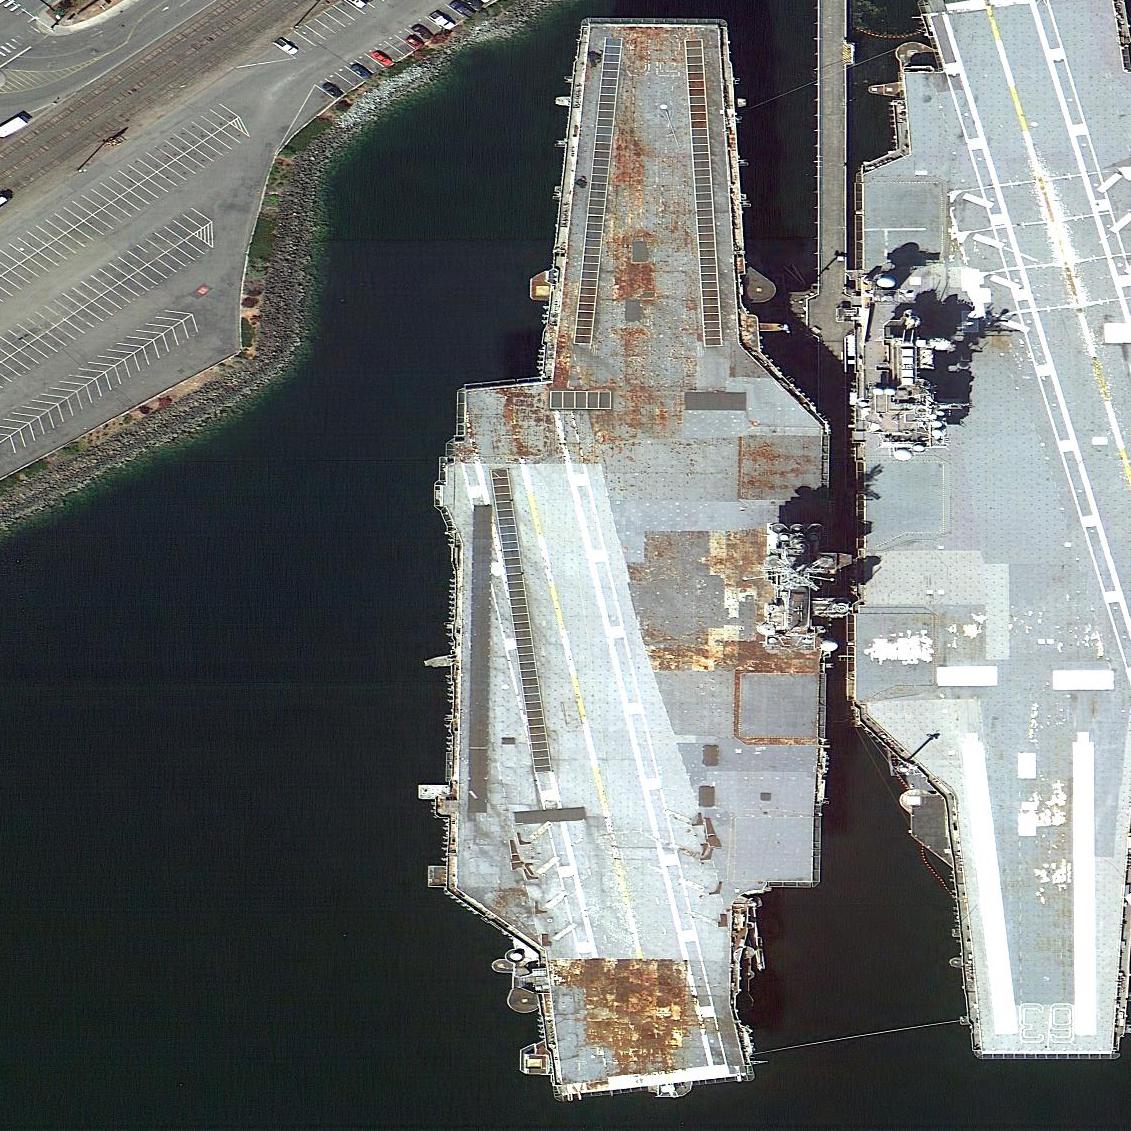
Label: KittyHawk-class_aircraft_carrier